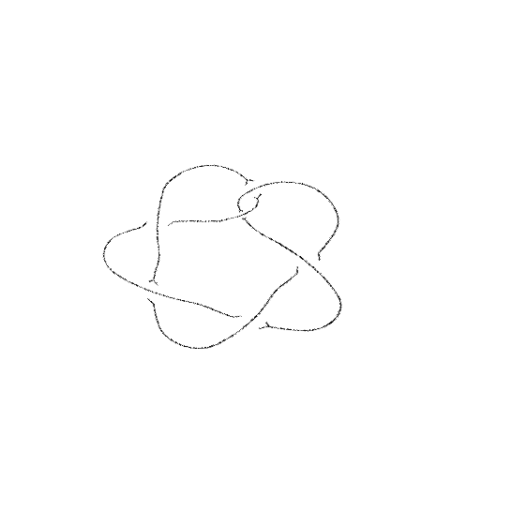
Crossing number: 6